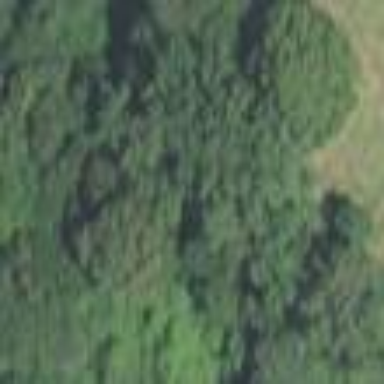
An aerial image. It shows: Mixed woodland area with variety of leaf types and cycles.